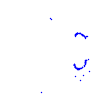
Particle: proton